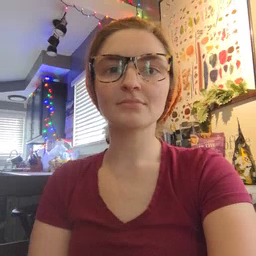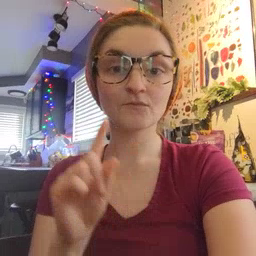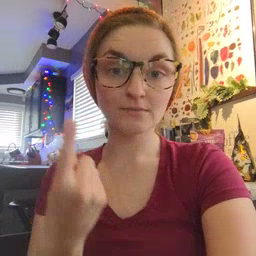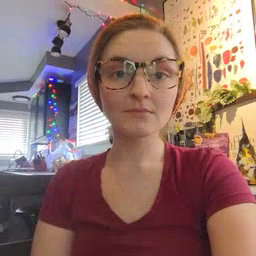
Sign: first